Field crop: maize
Growth stage: 2
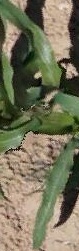
Species: maize